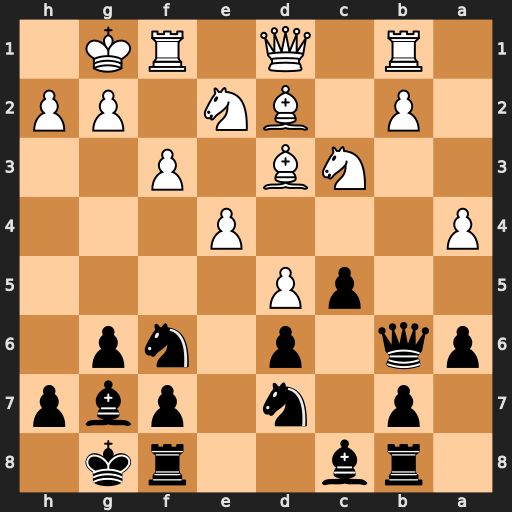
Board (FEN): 1rb2rk1/1p1n1pbp/pq1p1np1/2pP4/P3P3/2NB1P2/1P1BN1PP/1R1Q1RK1
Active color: b
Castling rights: -
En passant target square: -
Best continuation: c4+ Kh1 cxd3